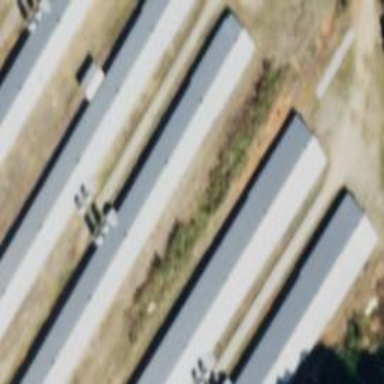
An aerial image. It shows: Poultry house.